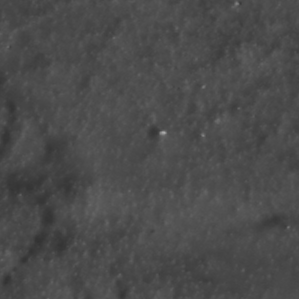
Label: non_frost